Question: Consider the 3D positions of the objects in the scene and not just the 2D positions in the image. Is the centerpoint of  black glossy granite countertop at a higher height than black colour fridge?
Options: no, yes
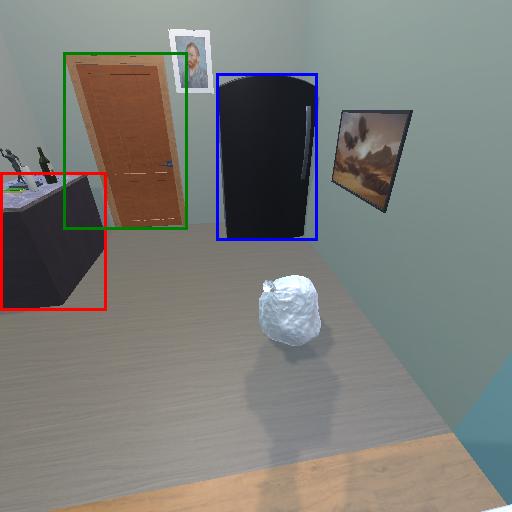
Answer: no